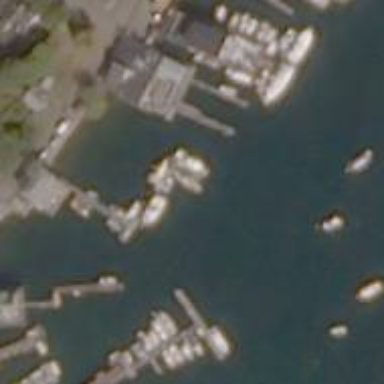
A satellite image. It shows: Man-made pier.